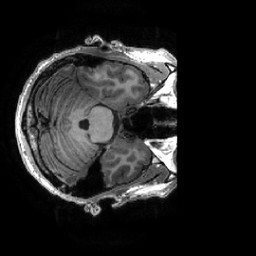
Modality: T1w
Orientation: axial
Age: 26
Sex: male
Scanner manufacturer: ge
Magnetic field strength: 3 T
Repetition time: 0.0073 s
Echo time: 0.003 s